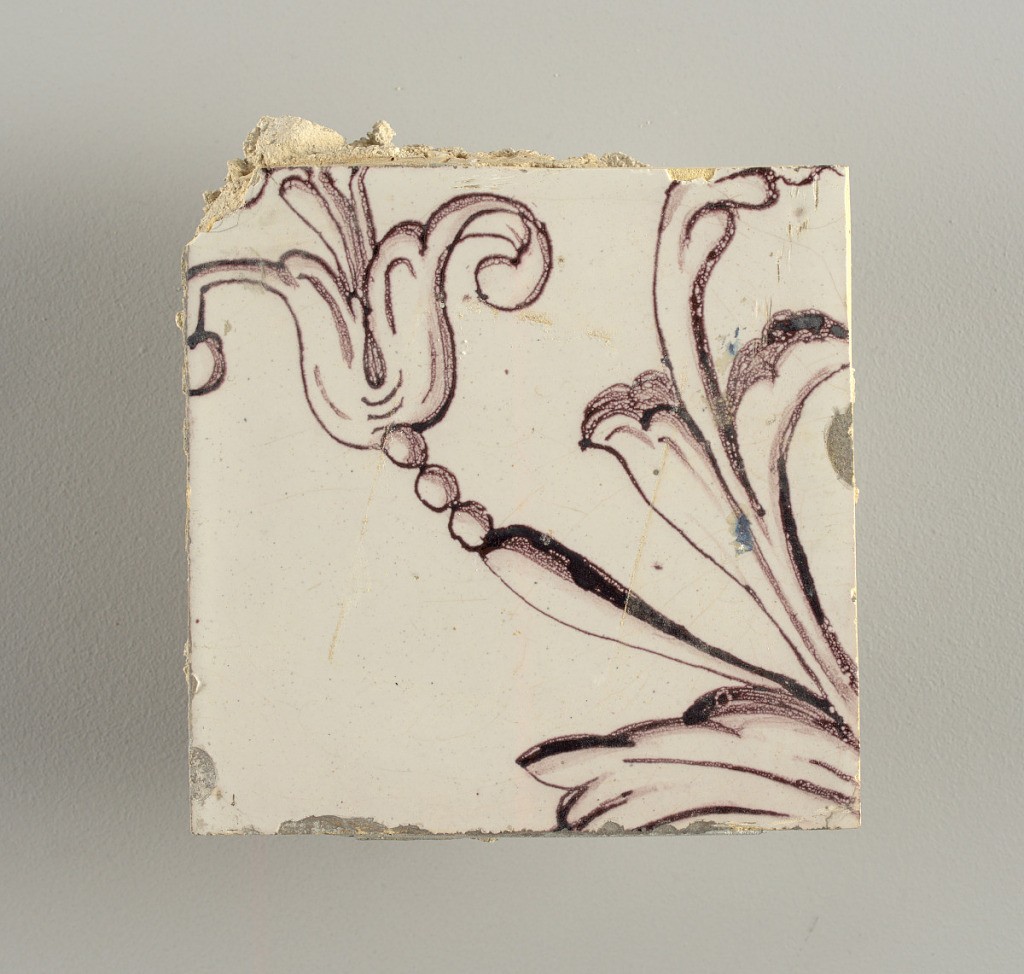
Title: Wall facing
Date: ca. 1725
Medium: tin-glazed earthenware, underglaze
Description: Running design for a frieze or a dado, composed of scrolls of foliage and strapwork, and four repeating motifs--a seated woman in a small upright oval medallion, a putto seated on a rocailled base, and strapwork in axial pattern.  The various panels, A to F, show various repeats of the same design, all being five tiles high and a varying number of tiles wide.